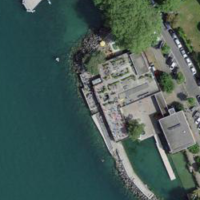
EUNIS habitat code: 53
Species observed at this site:
Aix galericulata
Prunus padus